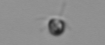
Label: Pyramimonas